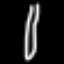
Label: fork